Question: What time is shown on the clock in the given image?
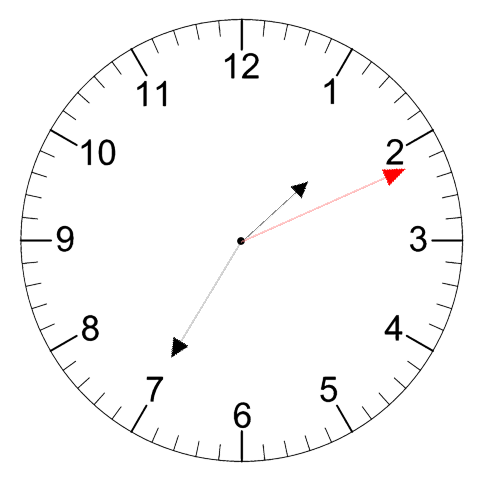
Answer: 01:35:11